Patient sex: M
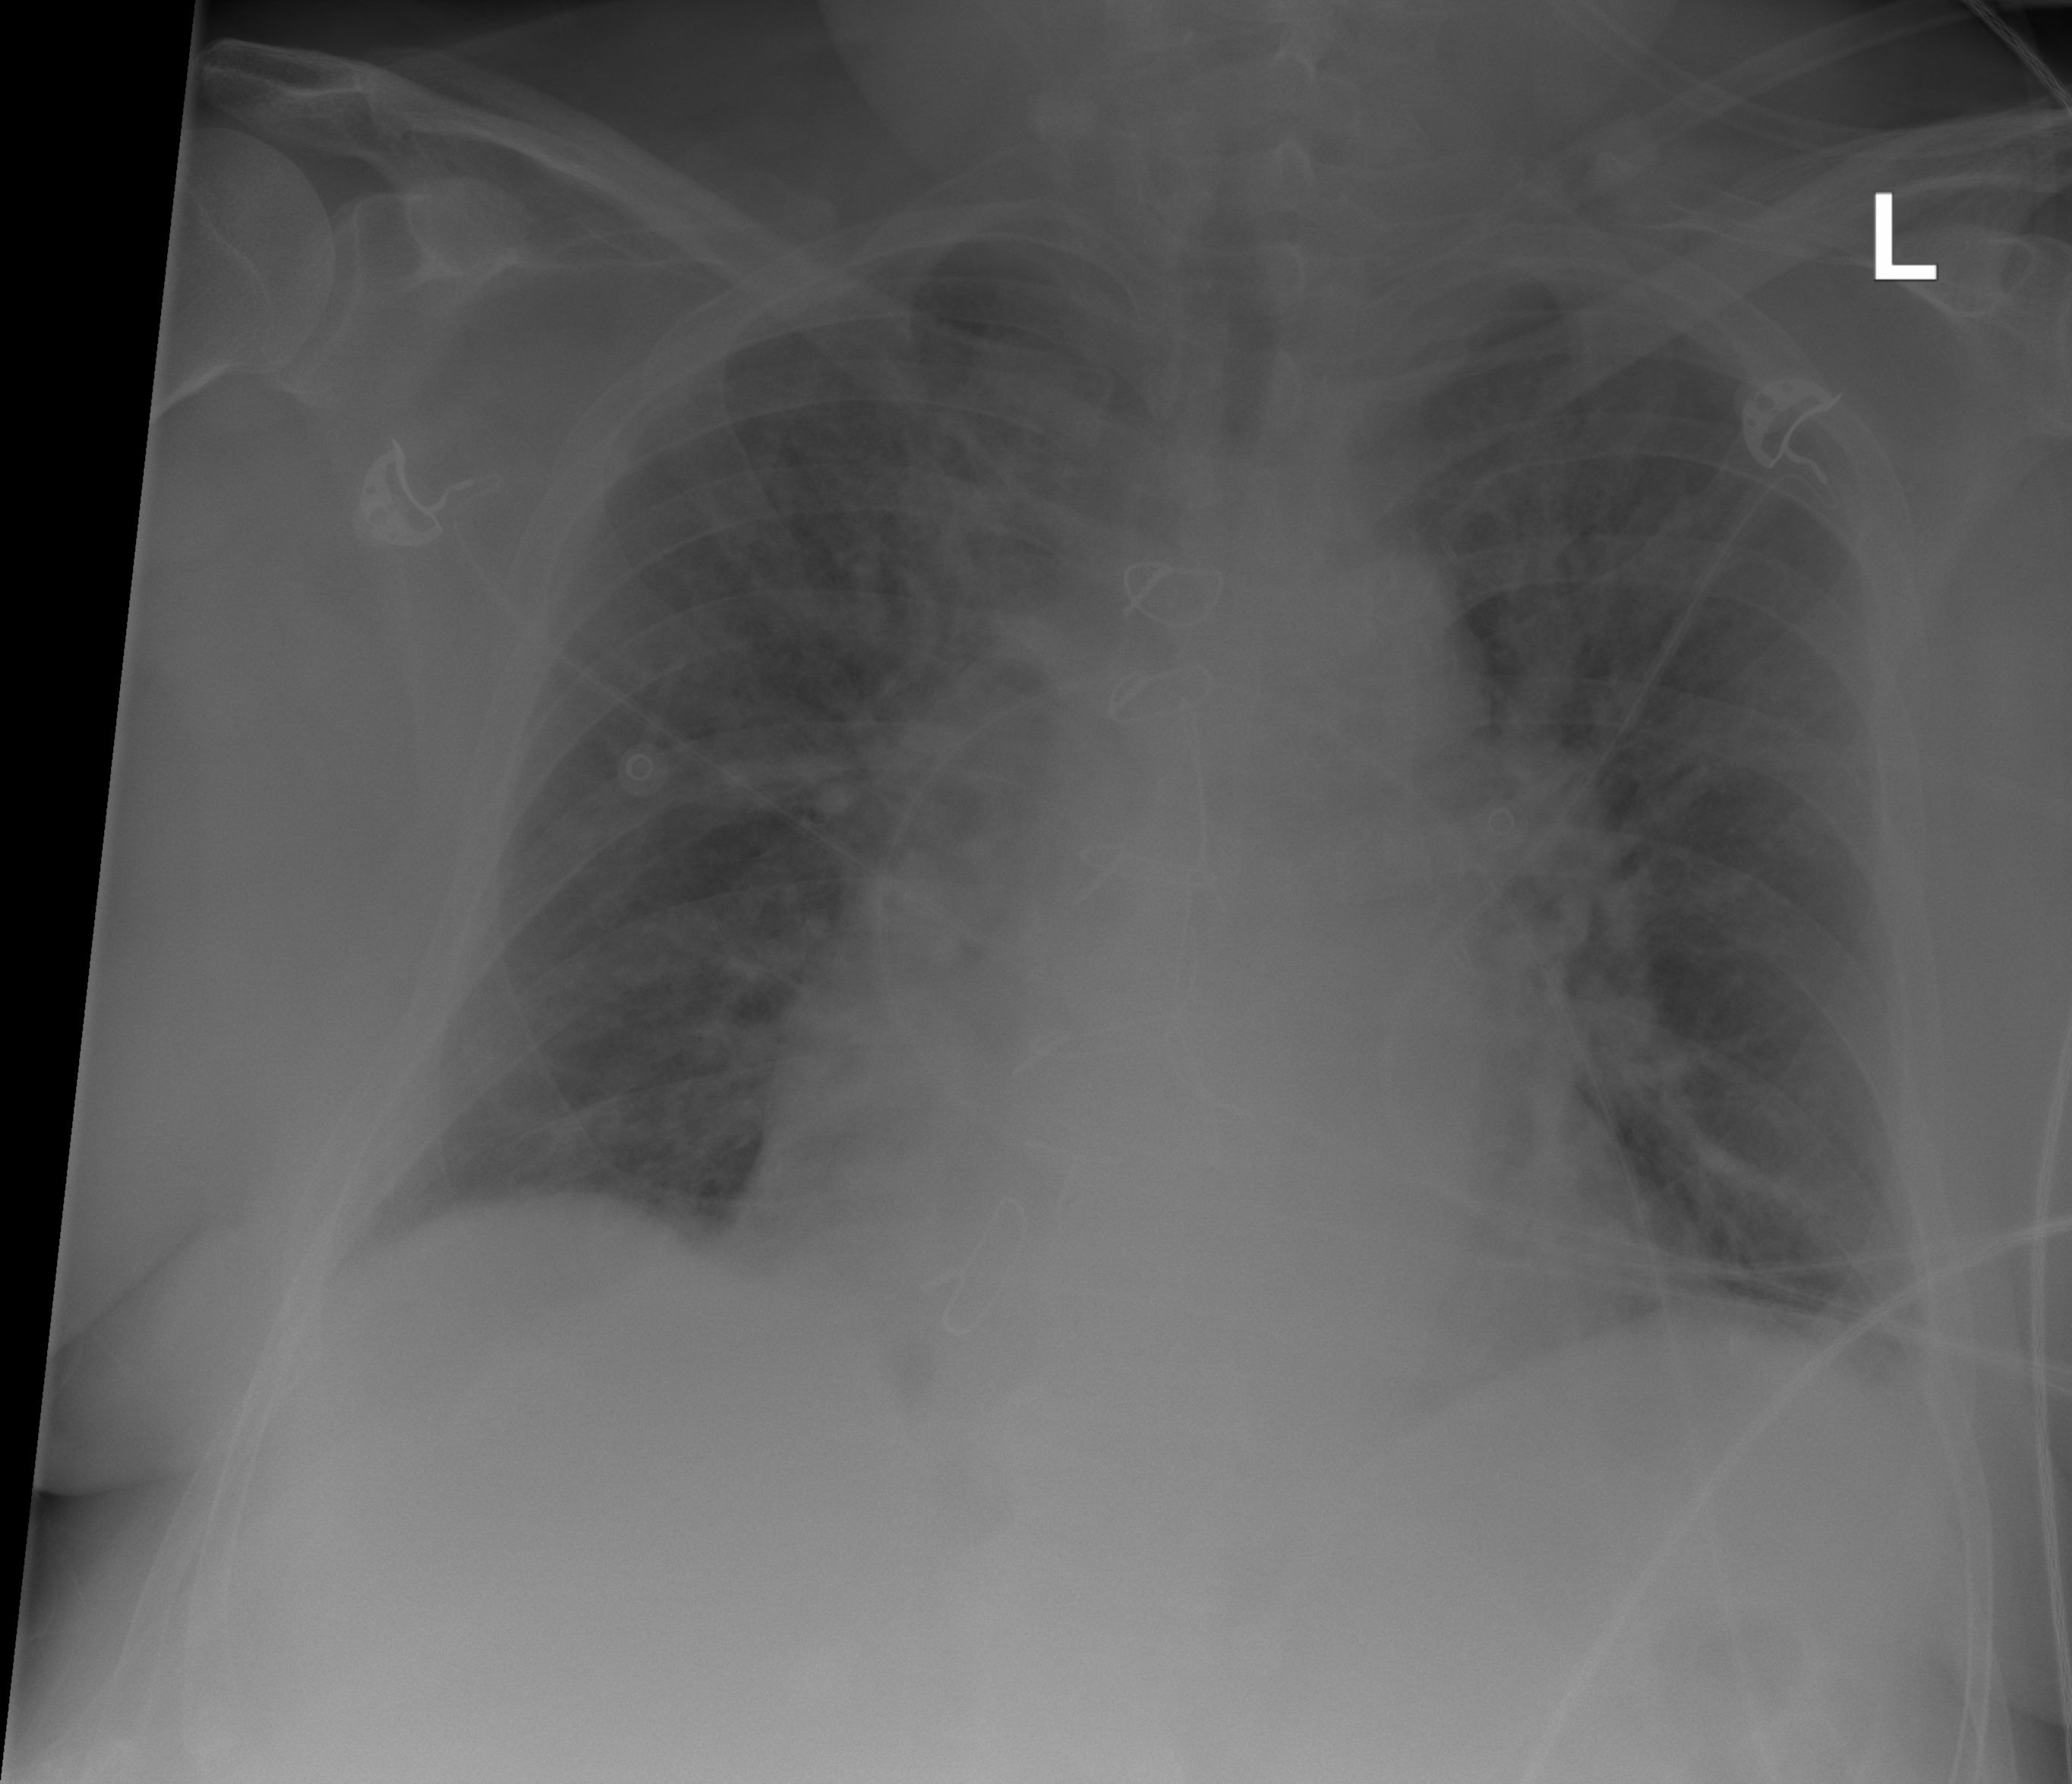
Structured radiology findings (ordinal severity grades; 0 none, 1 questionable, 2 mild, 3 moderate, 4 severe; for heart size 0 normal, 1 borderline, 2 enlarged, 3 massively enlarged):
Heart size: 2
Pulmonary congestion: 2
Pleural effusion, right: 1
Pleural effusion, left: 1
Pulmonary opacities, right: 1
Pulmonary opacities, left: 0
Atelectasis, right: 2
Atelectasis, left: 2